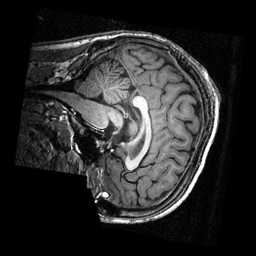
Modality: T1w
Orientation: sagittal
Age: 19
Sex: male